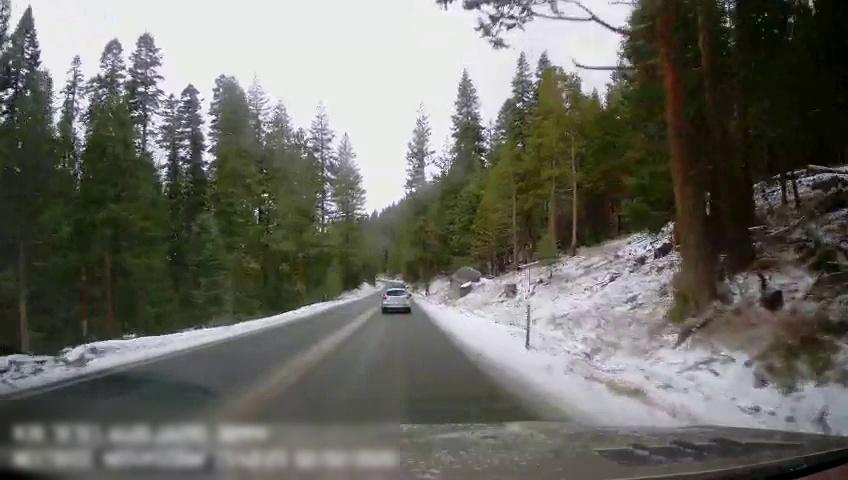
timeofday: Day
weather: Snowy
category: Drivable Space
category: Vehicles | Truck
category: Vehicles | SUV
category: Lanes | Current Lane
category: Lanes | Opposite Lane